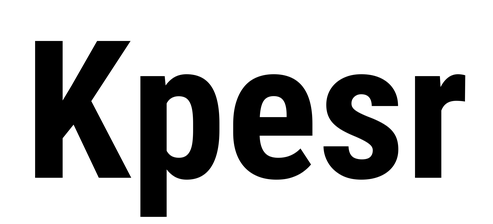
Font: Roboto_Condensed_Bold